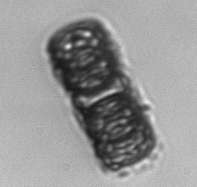
Label: Paralia_sulcata